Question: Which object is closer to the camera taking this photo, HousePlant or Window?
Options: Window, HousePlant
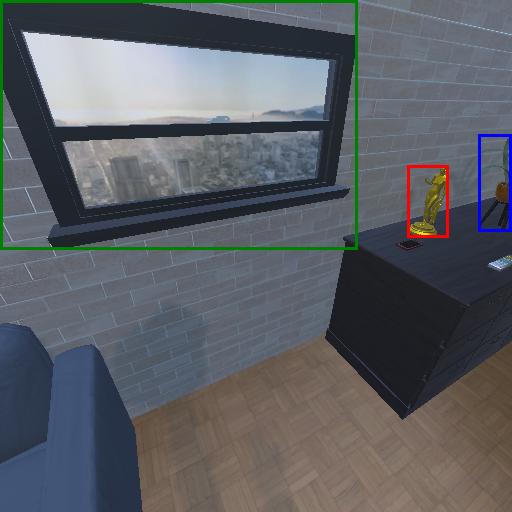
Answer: Window